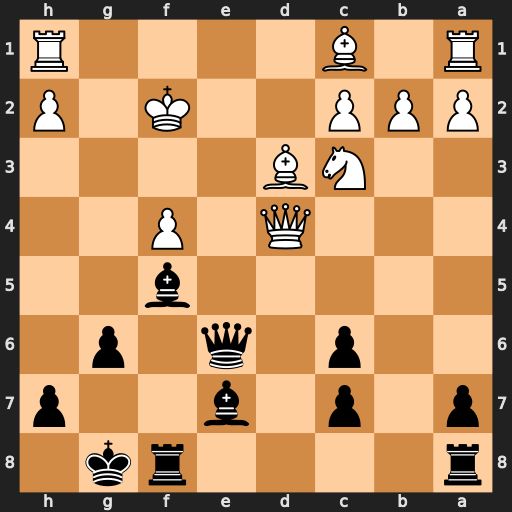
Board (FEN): r4rk1/p1p1b2p/2p1q1p1/5b2/3Q1P2/2NB4/PPP2K1P/R1B4R
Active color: b
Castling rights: -
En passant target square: -
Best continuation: Bh4+ Kg1 Bxd3 Qxd3 Qg4+